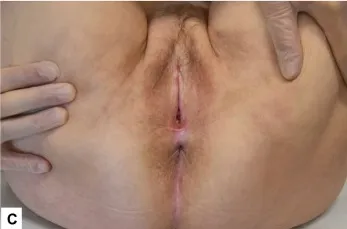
Erythema and scarring around the anogenital area of the patient consistent with lichen sclerosus.
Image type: medical_photograph (other_medical_photograph)